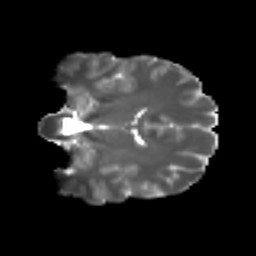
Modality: T2w
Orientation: coronal
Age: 31
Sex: male
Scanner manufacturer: ge
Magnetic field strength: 3 T
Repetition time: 7.8 s
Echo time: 0.0607 s